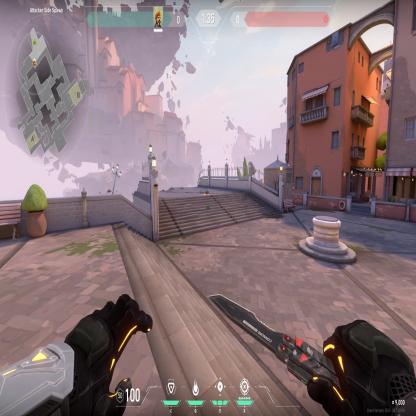
Label: dropped spike